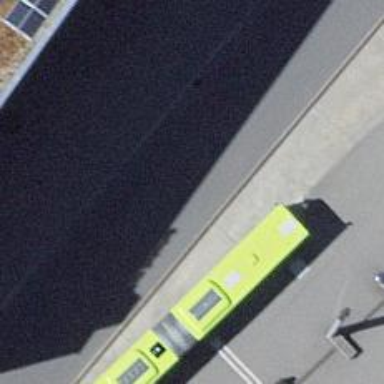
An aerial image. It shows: Bus stop with designated public transport stop position.